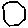
Label: hexagon